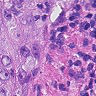
Metastatic tissue present: yes